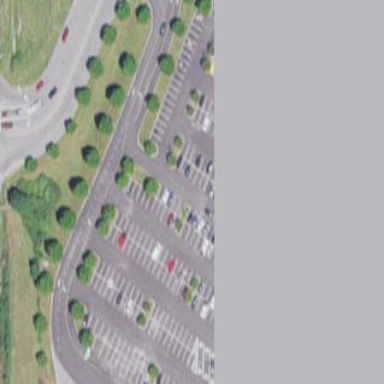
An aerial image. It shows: Parking area with surface.